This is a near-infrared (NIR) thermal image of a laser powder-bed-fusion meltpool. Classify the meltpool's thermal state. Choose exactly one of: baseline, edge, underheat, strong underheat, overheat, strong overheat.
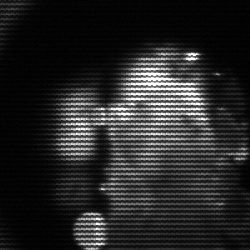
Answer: strong underheat